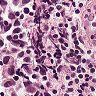
Metastatic tissue present: yes